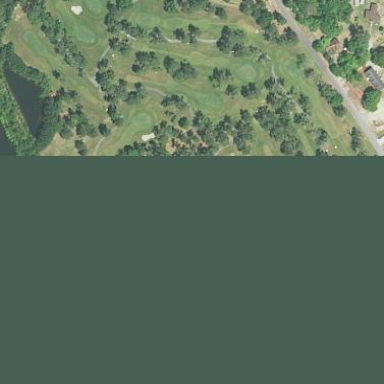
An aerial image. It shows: Golf course surrounded by greenery.